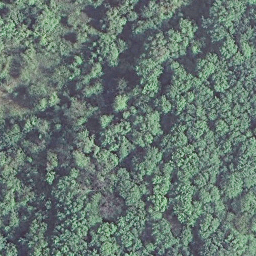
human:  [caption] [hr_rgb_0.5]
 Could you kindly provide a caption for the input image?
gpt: Lots of emerald green plants in the dense forest .

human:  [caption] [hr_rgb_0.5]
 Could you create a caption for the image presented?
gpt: This is a dense forest with emerald green plants .

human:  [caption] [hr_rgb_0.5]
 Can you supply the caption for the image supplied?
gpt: Lots of emerald green plants constitute a dense forest .

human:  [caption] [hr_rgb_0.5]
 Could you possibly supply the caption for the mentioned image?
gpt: There are lots of emerald green plants in the forest .

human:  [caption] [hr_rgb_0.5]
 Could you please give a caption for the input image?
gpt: It is a dense forest .